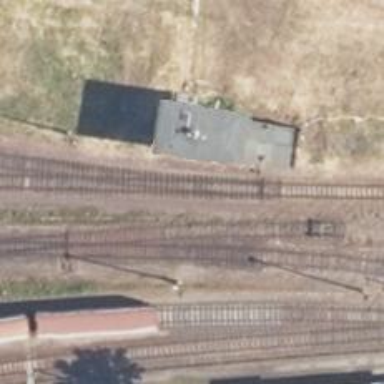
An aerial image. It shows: Railway yard in service.